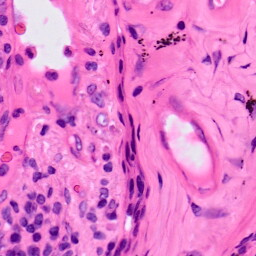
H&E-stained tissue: Lung